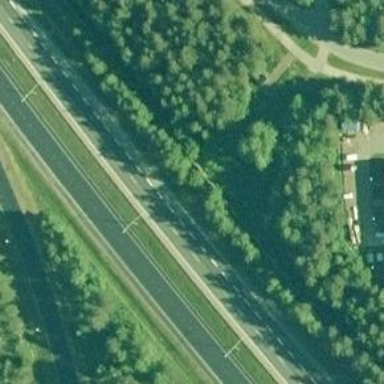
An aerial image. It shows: Path.